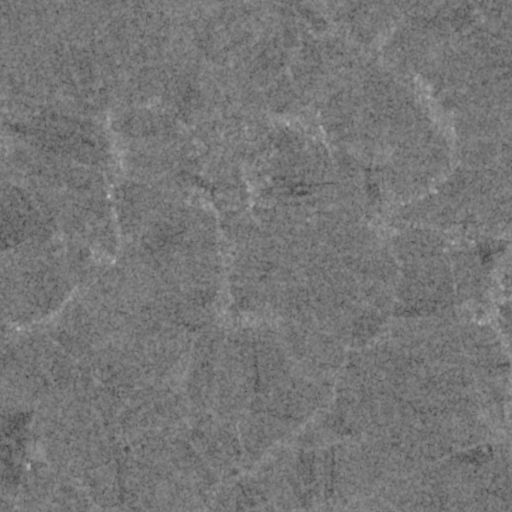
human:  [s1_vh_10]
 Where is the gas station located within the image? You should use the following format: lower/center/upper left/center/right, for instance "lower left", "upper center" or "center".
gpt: The gas station is located in the center of the image.
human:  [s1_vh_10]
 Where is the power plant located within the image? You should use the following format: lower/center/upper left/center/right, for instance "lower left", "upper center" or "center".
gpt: There is no power plant in the image.

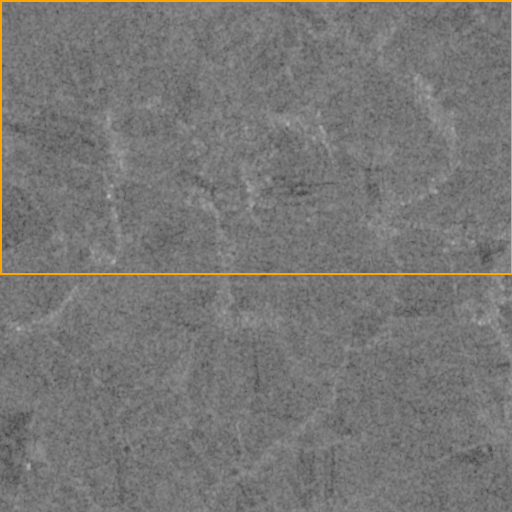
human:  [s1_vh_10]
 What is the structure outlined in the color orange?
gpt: The structure outlined in orange is a crop field.
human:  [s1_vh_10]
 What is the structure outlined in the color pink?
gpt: There is no pink outline.